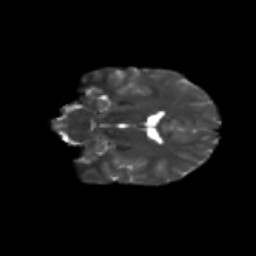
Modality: T2w
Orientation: coronal
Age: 14
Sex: male
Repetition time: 9.512 s
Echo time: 0.089 s